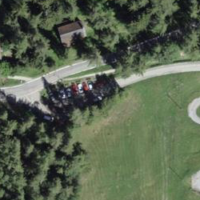
EUNIS habitat code: 43
Species observed at this site:
Campanula glomerata
Petasites albus